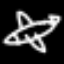
Label: airplane